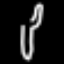
Label: fork